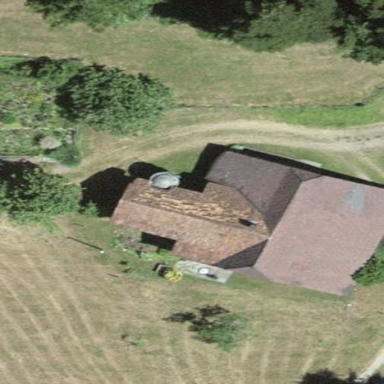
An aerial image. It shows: Farm building.